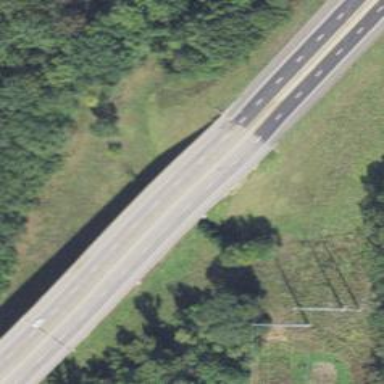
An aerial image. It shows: Beam bridge on trunk expressway.